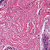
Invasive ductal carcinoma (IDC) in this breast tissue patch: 0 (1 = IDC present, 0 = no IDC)